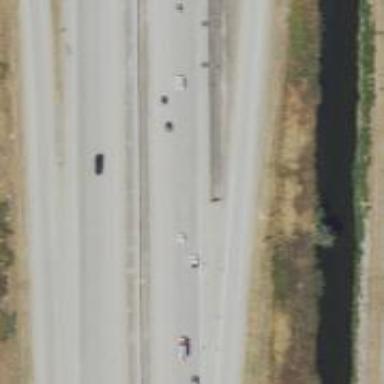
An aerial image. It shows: View of motorway.